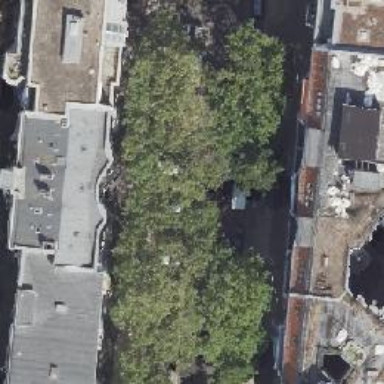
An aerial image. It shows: Deciduous broadleaved tree.